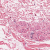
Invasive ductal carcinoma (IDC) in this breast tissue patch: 0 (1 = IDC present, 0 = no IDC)